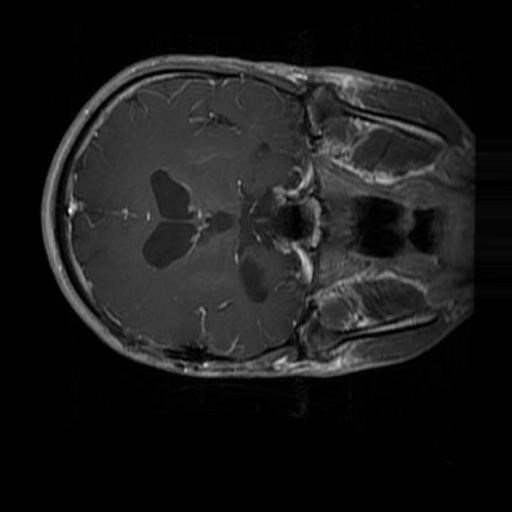
Label: brain_glioma